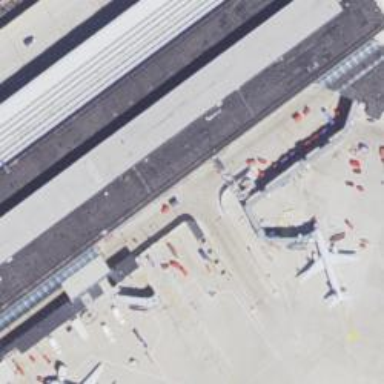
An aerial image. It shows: Information terminal.